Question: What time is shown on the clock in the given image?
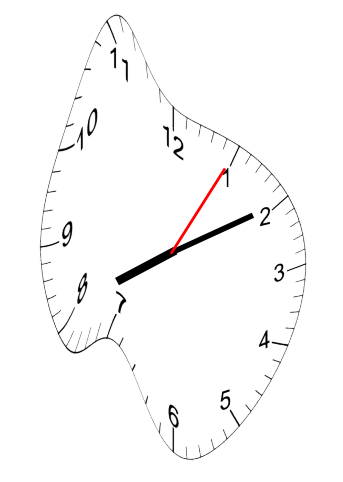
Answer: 08:10:05